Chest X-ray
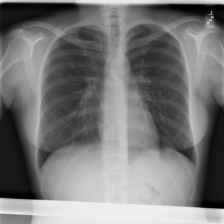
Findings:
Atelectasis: negative
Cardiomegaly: negative
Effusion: negative
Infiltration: negative
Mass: negative
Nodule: negative
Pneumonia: negative
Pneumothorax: negative
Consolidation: negative
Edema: negative
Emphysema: negative
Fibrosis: negative
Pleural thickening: negative
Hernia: negative